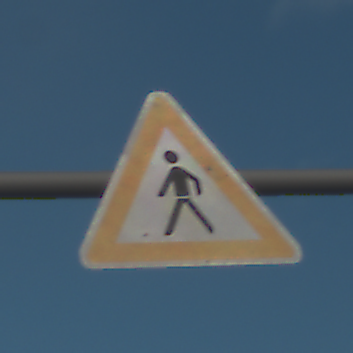
Verkehrszeichen: FussgaengerRechts
Umgebung: Outdoor, Urban
Tageszeit: MorningAfternoon
Wetter: PartlyCloudy
Licht: Natural
Jahreszeit: NotSpecified
Kontrast: LowContrast